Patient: sex M, age 59
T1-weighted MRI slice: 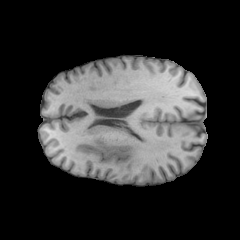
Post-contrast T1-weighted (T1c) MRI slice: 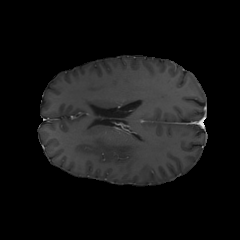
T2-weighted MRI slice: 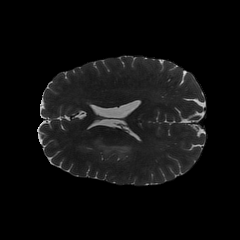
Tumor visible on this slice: yes
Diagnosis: Astrocytoma, IDH-wildtype
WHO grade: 3